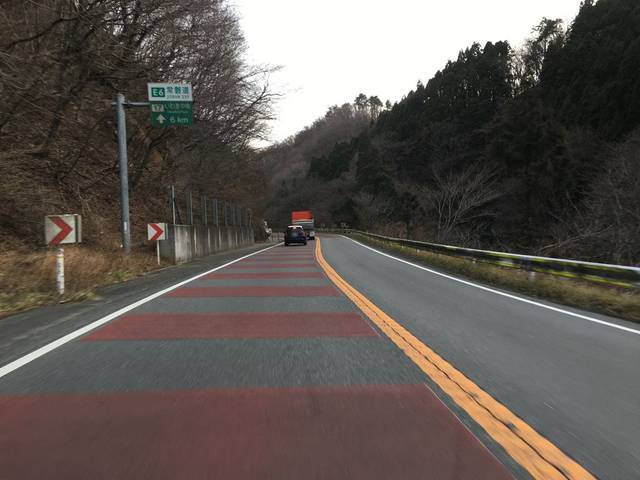
Region: Japan
Coordinates: 37.079, 140.784